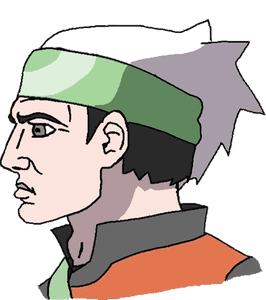
Label: 4_Yes_Chad